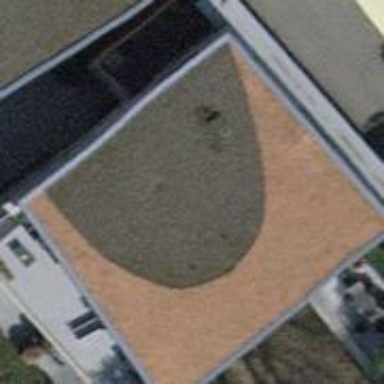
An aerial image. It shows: Flat roof forming part of building.